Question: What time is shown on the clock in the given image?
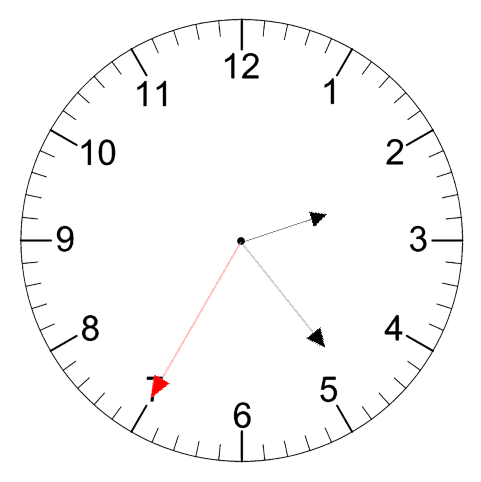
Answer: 02:23:35